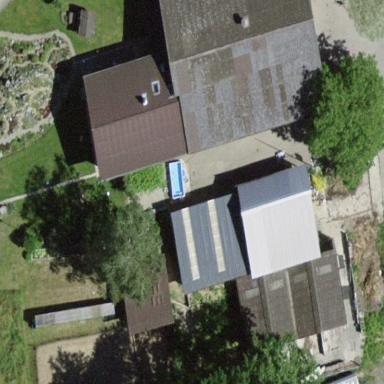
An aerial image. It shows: Rural barn.